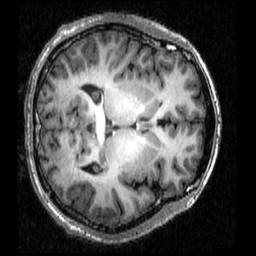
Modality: T1w
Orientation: axial
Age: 27
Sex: male